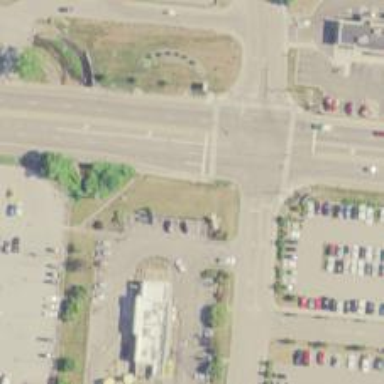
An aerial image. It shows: Marked road crossing.